八年级 · 解析几何
, 点 $D, E, F, B$ 在同一条直线上, $A B / / C D, A E / / C F$ 且 $A E=C F$,

若 $B D=10, B F=3.5$, 则 $E F=$

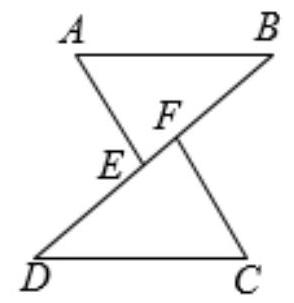
答案: 3